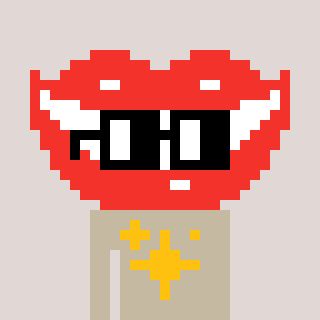
a pixel art character with square black glasses, a smile-shaped head and a bege-colored body on a warm background